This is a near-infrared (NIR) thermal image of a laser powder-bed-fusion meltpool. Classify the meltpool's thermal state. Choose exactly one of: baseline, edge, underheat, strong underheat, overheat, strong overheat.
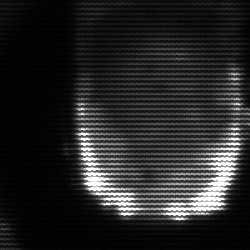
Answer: baseline